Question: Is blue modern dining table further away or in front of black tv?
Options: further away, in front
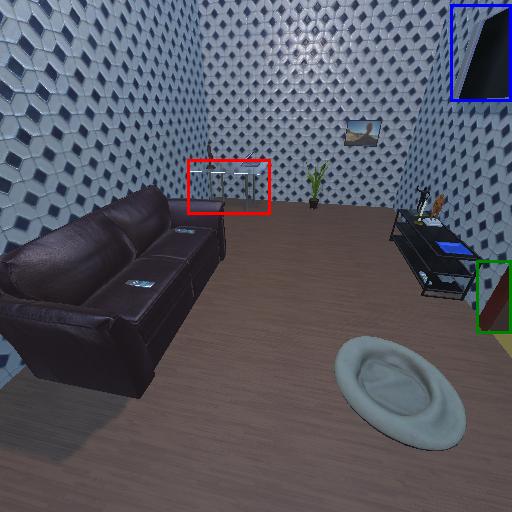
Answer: further away